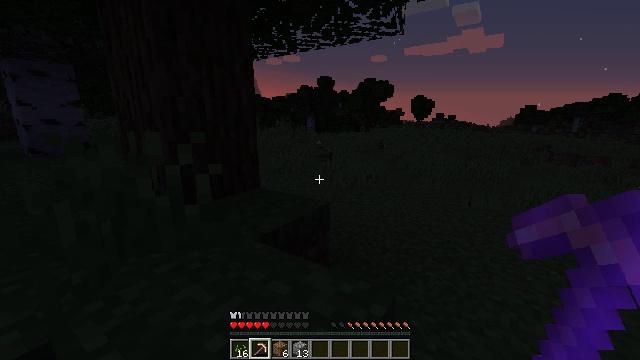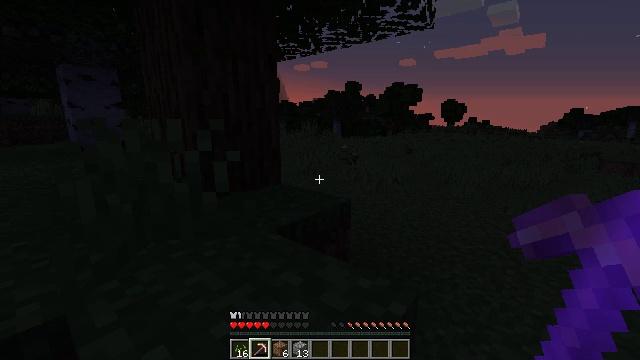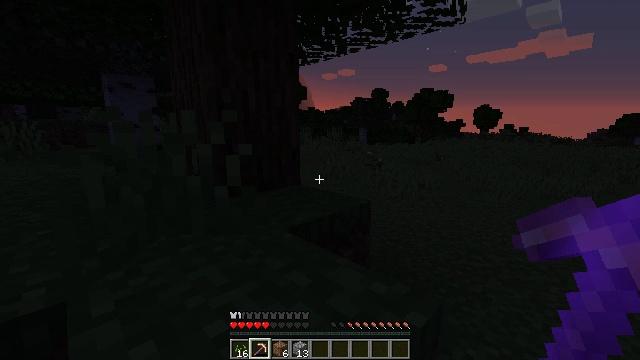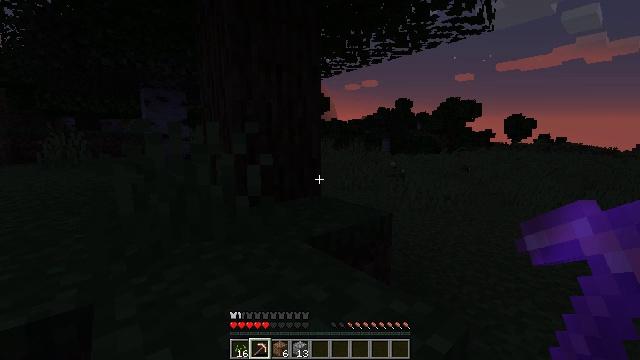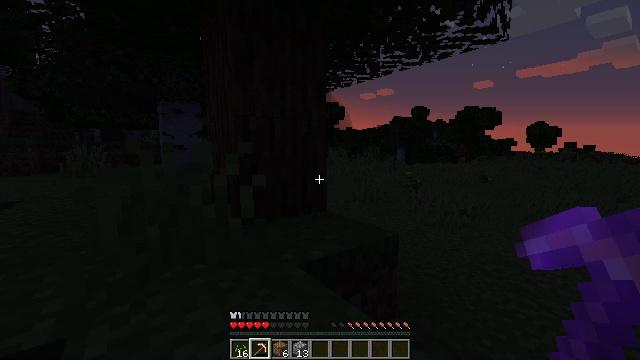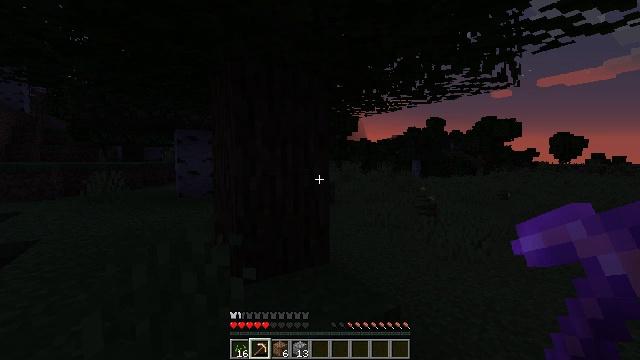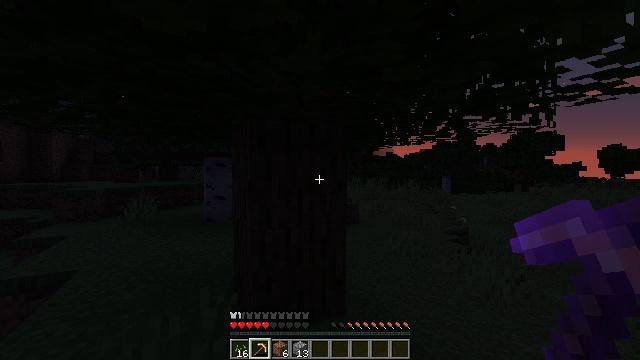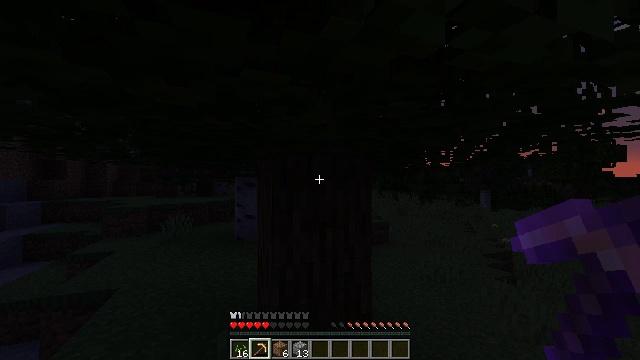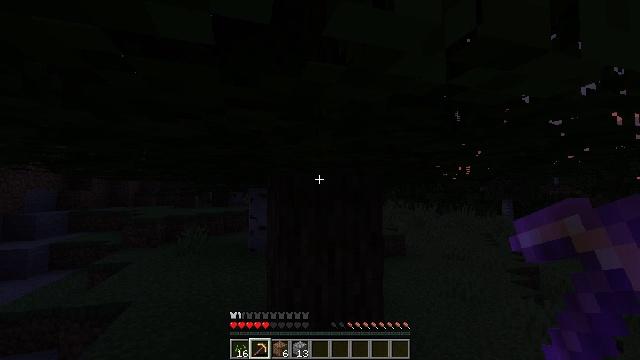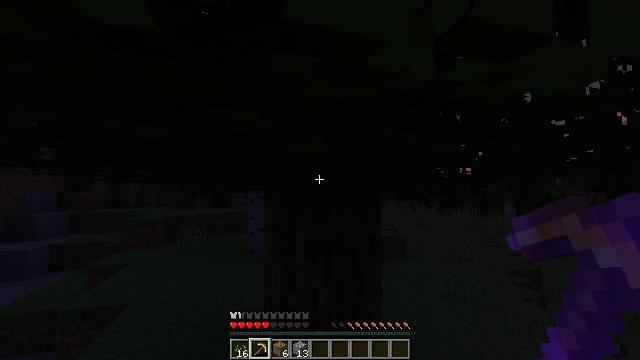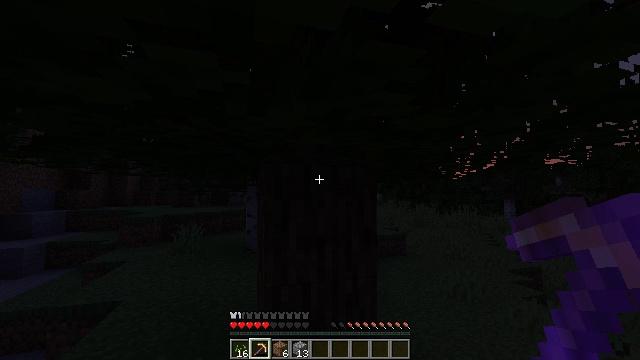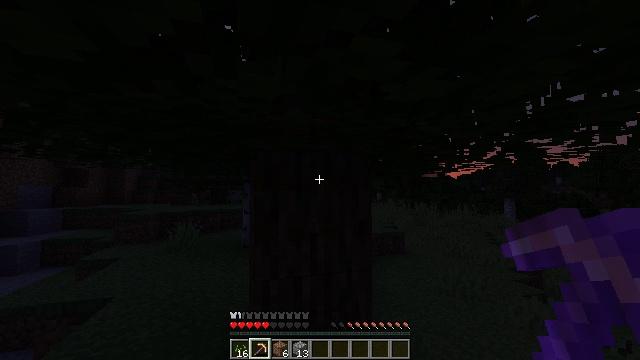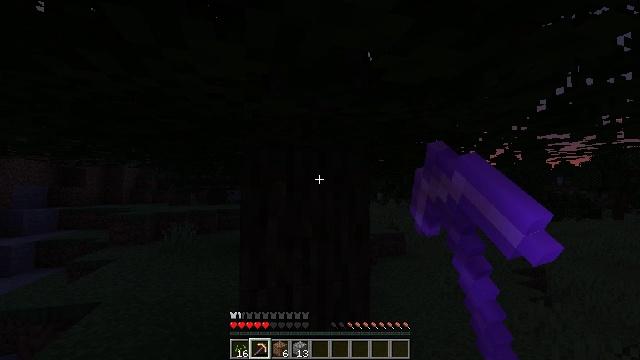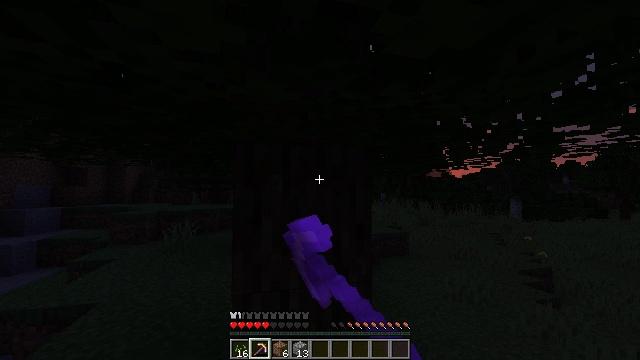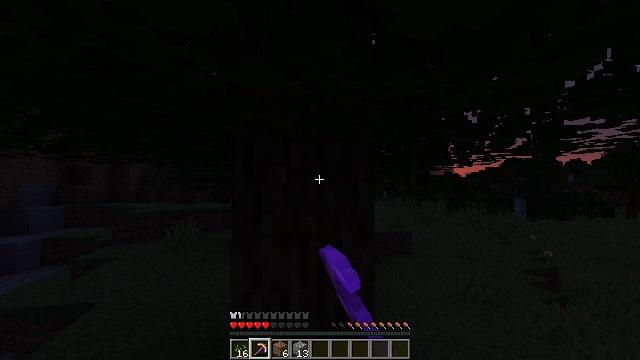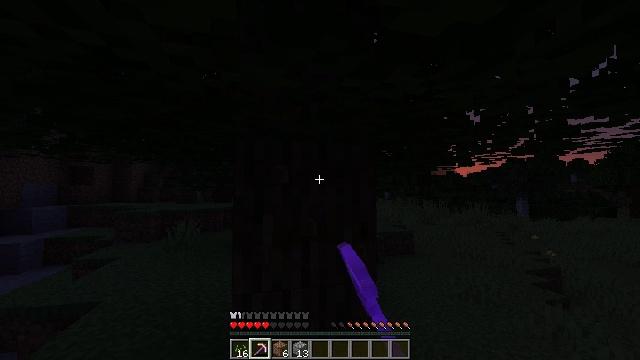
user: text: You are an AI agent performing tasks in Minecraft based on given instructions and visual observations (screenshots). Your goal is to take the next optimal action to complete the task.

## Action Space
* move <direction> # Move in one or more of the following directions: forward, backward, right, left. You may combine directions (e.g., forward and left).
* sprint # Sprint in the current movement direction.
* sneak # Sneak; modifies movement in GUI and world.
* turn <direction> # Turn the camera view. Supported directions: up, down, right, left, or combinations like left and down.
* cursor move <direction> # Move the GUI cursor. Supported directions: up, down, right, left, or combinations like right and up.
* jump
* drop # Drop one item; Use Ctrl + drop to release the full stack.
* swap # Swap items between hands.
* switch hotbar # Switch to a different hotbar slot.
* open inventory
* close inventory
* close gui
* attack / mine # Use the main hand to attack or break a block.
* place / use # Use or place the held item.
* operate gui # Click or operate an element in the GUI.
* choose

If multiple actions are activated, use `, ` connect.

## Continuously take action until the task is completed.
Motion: motion action
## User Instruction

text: Mine the oak log.
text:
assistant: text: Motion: move forward, turn left and up, jump
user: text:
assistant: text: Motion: move forward, turn left and up, jump
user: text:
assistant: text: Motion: move forward, turn left and up, jump
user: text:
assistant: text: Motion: move forward, turn left and up, jump
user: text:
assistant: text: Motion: move forward, turn left and up, jump
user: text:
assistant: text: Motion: move forward, turn left and up, jump
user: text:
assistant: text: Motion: move forward, turn left and up, jump
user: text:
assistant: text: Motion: move forward, turn left and up, jump
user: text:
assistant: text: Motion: move forward, jump
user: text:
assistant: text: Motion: move forward, jump
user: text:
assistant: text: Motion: move forward, attack / mine, jump
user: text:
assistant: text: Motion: attack / mine, jump
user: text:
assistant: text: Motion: attack / mine
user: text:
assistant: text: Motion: attack / mine
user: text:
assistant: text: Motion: attack / mine
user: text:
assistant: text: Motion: attack / mine
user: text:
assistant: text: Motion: attack / mine
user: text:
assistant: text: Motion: turn left, attack / mine
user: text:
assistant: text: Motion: turn left, attack / mine
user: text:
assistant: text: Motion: turn left, attack / mine
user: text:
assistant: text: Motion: attack / mine
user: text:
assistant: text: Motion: attack / mine
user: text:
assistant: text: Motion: attack / mine
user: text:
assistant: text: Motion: attack / mine
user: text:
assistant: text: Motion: attack / mine
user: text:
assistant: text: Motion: attack / mine
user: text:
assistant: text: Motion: turn right and down, attack / mine
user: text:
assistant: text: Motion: attack / mine
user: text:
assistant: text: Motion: attack / mine
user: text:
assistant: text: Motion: attack / mine